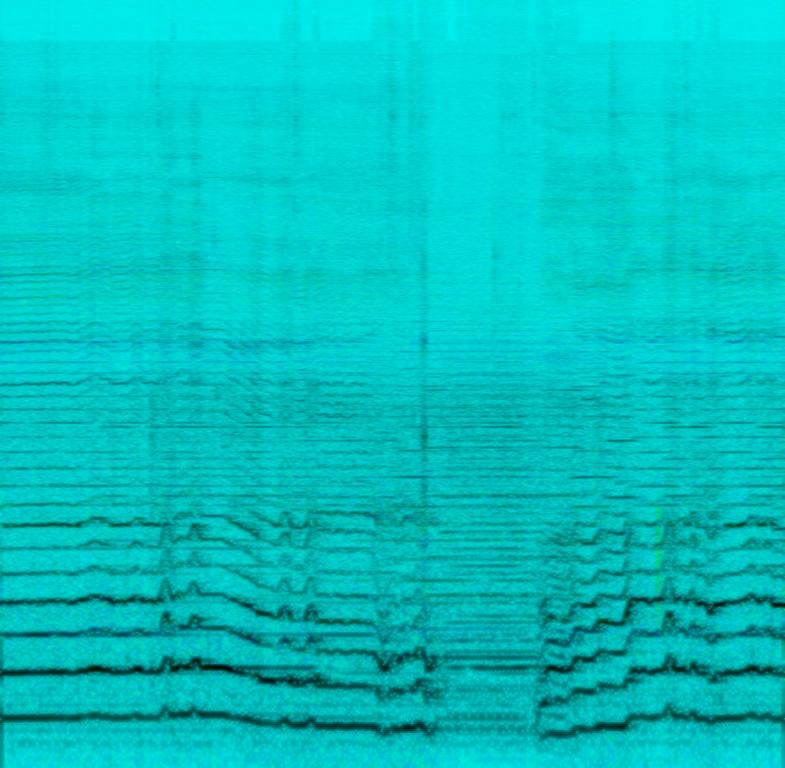
A male voice is singing a melody with a lot of semitones. Following an accordion sounding instrument playing the same melody. This is an amateur recording. This song may be playing live.